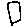
Label: square